Question: I can't understand when eager loading is sufficient and when it's not. I'll make a practical example:
take the models on the image below, I must get the teams that have played a certain match (so I need some joins):
In my I do the following:
'''
@matches = Match.scheduled_or_playing
.joins(match_locations: {scores: {team_match: :team}})
.includes(match_locations: {scores: {team_match: :team}})
'''
and in my I do the following:
'''
<% @matches.each do |m| %>
<%= m.teams.map(&:name).join " | " %>
<% end
'''
This triggers a lot of queries, as shown in this log:
'''
SQL (5.1ms) SELECT "matches"."id" AS t0_r0, "matches"."server_id" AS t0_r1, "matches"."pool_id" AS t0_r2, "matches"."state" AS t0_r3, "matches"."can_draw" AS t0_r4, "matches"."scheduled_at" AS t0_r5, "matches"."created_at" AS t0_r6, "matches"."updated_at" AS t0_r7, "match_locations"."id" AS t1_r0, "match_locations"."match_id" AS t1_r1, "match_locations"."location_id" AS t1_r2, "match_locations"."created_at" AS t1_r3, "match_locations"."updated_at" AS t1_r4, "scores"."id" AS t2_r0, "scores"."match_location_id" AS t2_r1, "scores"."team_match_id" AS t2_r2, "scores"."points" AS t2_r3, "scores"."created_at" AS t2_r4, "scores"."updated_at" AS t2_r5, "team_matches"."id" AS t3_r0, "team_matches"."team_id" AS t3_r1, "team_matches"."created_at" AS t3_r2, "team_matches"."updated_at" AS t3_r3, "teams"."id" AS t4_r0, "teams"."encrypted_password" AS t4_r1, "teams"."remember_created_at" AS t4_r2, "teams"."sign_in_count" AS t4_r3, "teams"."current_sign_in_at" AS t4_r4, "teams"."last_sign_in_at" AS t4_r5, "teams"."current_sign_in_ip" AS t4_r6, "teams"."last_sign_in_ip" AS t4_r7, "teams"."ts_address" AS t4_r8, "teams"."ts_password" AS t4_r9, "teams"."picture_url" AS t4_r10, "teams"."name" AS t4_r11, "teams"."username" AS t4_r12, "teams"."created_at" AS t4_r13, "teams"."updated_at" AS t4_r14 FROM "matches" INNER JOIN "match_locations" ON "match_locations"."match_id" = "matches"."id" INNER JOIN "scores" ON "scores"."match_location_id" = "match_locations"."id" INNER JOIN "team_matches" ON "team_matches"."id" = "scores"."team_match_id" INNER JOIN "teams" ON "teams"."id" = "team_matches"."team_id" WHERE "matches"."state" IN (1, 2) ORDER BY matches.scheduled_at ASC
Team Load (1.1ms) SELECT "teams".* FROM "teams" INNER JOIN "team_matches" ON "teams"."id" = "team_matches"."team_id" INNER JOIN "scores" ON "team_matches"."id" = "scores"."team_match_id" INNER JOIN "match_locations" ON "scores"."match_location_id" = "match_locations"."id" WHERE "match_locations"."match_id" = $1 [["match_id", 56]]
Team Load (1.1ms) SELECT "teams".* FROM "teams" INNER JOIN "team_matches" ON "teams"."id" = "team_matches"."team_id" INNER JOIN "scores" ON "team_matches"."id" = "scores"."team_match_id" INNER JOIN "match_locations" ON "scores"."match_location_id" = "match_locations"."id" WHERE "match_locations"."match_id" = $1 [["match_id", 68]]
....(n times)
Team Load (1.5ms) SELECT "teams".* FROM "teams" INNER JOIN "team_matches" ON "teams"."id" = "team_matches"."team_id" INNER JOIN "scores" ON "team_matches"."id" = "scores"."team_match_id" INNER JOIN "match_locations" ON "scores"."match_location_id" = "match_locations"."id" WHERE "match_locations"."match_id" = $1 [["match_id", 47]]
'''
But, if i modify the in this way...
'''
<% @matches.each do |m| %>
<%= m.teams %>
<% end %>
'''
the view doesn't produce the same result, but it SHOULD load the same classes and attrs.
However, magically, now eager loading works, here's the log
'''
SQL (4.9ms) SELECT "matches"."id" AS t0_r0, "matches"."server_id" AS t0_r1, "matches"."pool_id" AS t0_r2, "matches"."state" AS t0_r3, "matches"."can_draw" AS t0_r4, "matches"."scheduled_at" AS t0_r5, "matches"."created_at" AS t0_r6, "matches"."updated_at" AS t0_r7, "match_locations"."id" AS t1_r0, "match_locations"."match_id" AS t1_r1, "match_locations"."location_id" AS t1_r2, "match_locations"."created_at" AS t1_r3, "match_locations"."updated_at" AS t1_r4, "scores"."id" AS t2_r0, "scores"."match_location_id" AS t2_r1, "scores"."team_match_id" AS t2_r2, "scores"."points" AS t2_r3, "scores"."created_at" AS t2_r4, "scores"."updated_at" AS t2_r5, "team_matches"."id" AS t3_r0, "team_matches"."team_id" AS t3_r1, "team_matches"."created_at" AS t3_r2, "team_matches"."updated_at" AS t3_r3, "teams"."id" AS t4_r0, "teams"."encrypted_password" AS t4_r1, "teams"."remember_created_at" AS t4_r2, "teams"."sign_in_count" AS t4_r3, "teams"."current_sign_in_at" AS t4_r4, "teams"."last_sign_in_at" AS t4_r5, "teams"."current_sign_in_ip" AS t4_r6, "teams"."last_sign_in_ip" AS t4_r7, "teams"."ts_address" AS t4_r8, "teams"."ts_password" AS t4_r9, "teams"."picture_url" AS t4_r10, "teams"."name" AS t4_r11, "teams"."username" AS t4_r12, "teams"."created_at" AS t4_r13, "teams"."updated_at" AS t4_r14 FROM "matches" INNER JOIN "match_locations" ON "match_locations"."match_id" = "matches"."id" INNER JOIN "scores" ON "scores"."match_location_id" = "match_locations"."id" INNER JOIN "team_matches" ON "team_matches"."id" = "scores"."team_match_id" INNER JOIN "teams" ON "teams"."id" = "team_matches"."team_id" WHERE "matches"."state" IN (1, 2) ORDER BY matches.scheduled_at ASC
'''
I really cannot understand why
EDIT:
as requested, I add the models here:
'''
class Team < ActiveRecord::Base
has_many :team_matches
has_many :matches, :through => :team_matches
end
'''
'''
class TeamMatch < ActiveRecord::Base
belongs_to :team
has_many :scores, :dependent => :destroy, :inverse_of => :team_match
has_many :match_locations, through: :scores
end
'''
'''
class Score < ActiveRecord::Base
belongs_to :team_match
belongs_to :match_location
end
'''
'''
class MatchLocation < ActiveRecord::Base
belongs_to :location
belongs_to :match
has_many :scores
accepts_nested_attributes_for :scores
has_many :team_matches, through: :scores
end
'''
'''
class Match < ActiveRecord::Base
has_many :match_locations
accepts_nested_attributes_for :match_locations, allow_destroy: true
has_many :scores, through: :match_locations
has_many :team_matches, through: :scores
has_many :teams, through: :team_matches
end
'''

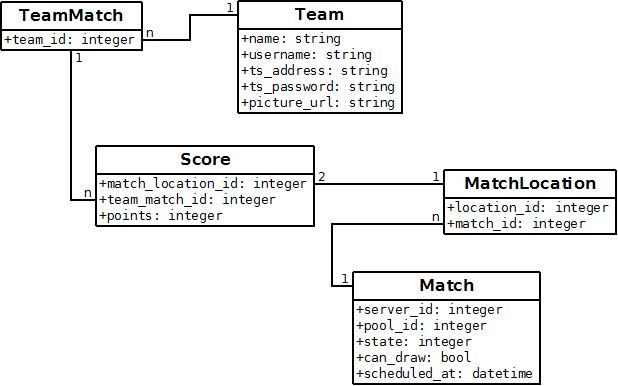
Answer: I think ActiveRecord is not recognizing the way you want eager loading 'teams' through nested through associations. Try just including 'teams' at the "match level" rather than nested.
'''
@matches = Match.scheduled_or_playing
.joins(:teams)
.includes(:teams)
'''
If you need all that other nested eager loading then simply include it back in:
'''
@matches = Match.scheduled_or_playing
.joins([:teams, {match_locations: {scores: {team_match: :team}}}])
.includes([:teams, {match_locations: {scores: {team_match: :team}}}])
'''
Check your logs to make sure the queries and eager loading are working as expected (including performance).